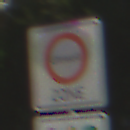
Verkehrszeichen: BeginnUmweltzone
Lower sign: FreistellungVomVerkehrsverbot1
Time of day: MorningAfternoon
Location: Outdoor (Suburban)
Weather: PartlyCloudy
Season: NotSpecified
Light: Natural